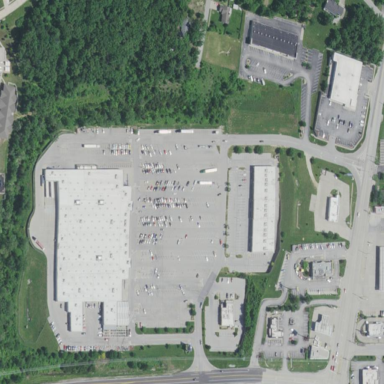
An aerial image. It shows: Retail area.